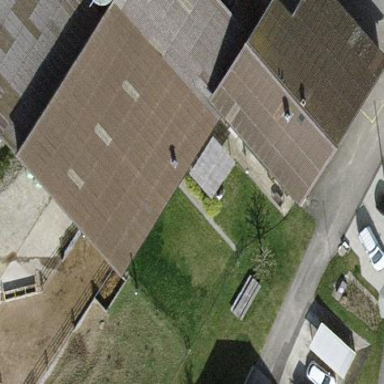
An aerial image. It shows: Simple and straightforward house.